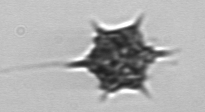
Label: Dictyocha